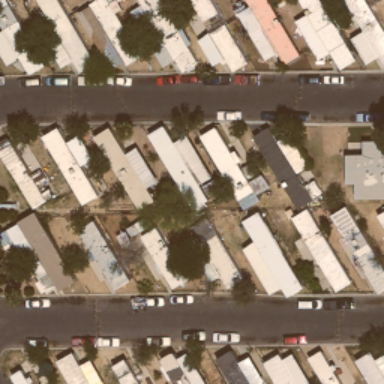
Many mobile homes arranged in lines in the mobile home park .